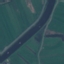
Land use / land cover class: River